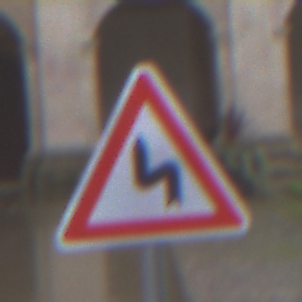
Verkehrszeichen: DoppelkurveZunaechstLinks
Umgebung: Outdoor, Urban
Tageszeit: Midday
Wetter: Overcast
Licht: Natural
Jahreszeit: NotSpecified
Kontrast: LowContrast